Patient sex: M
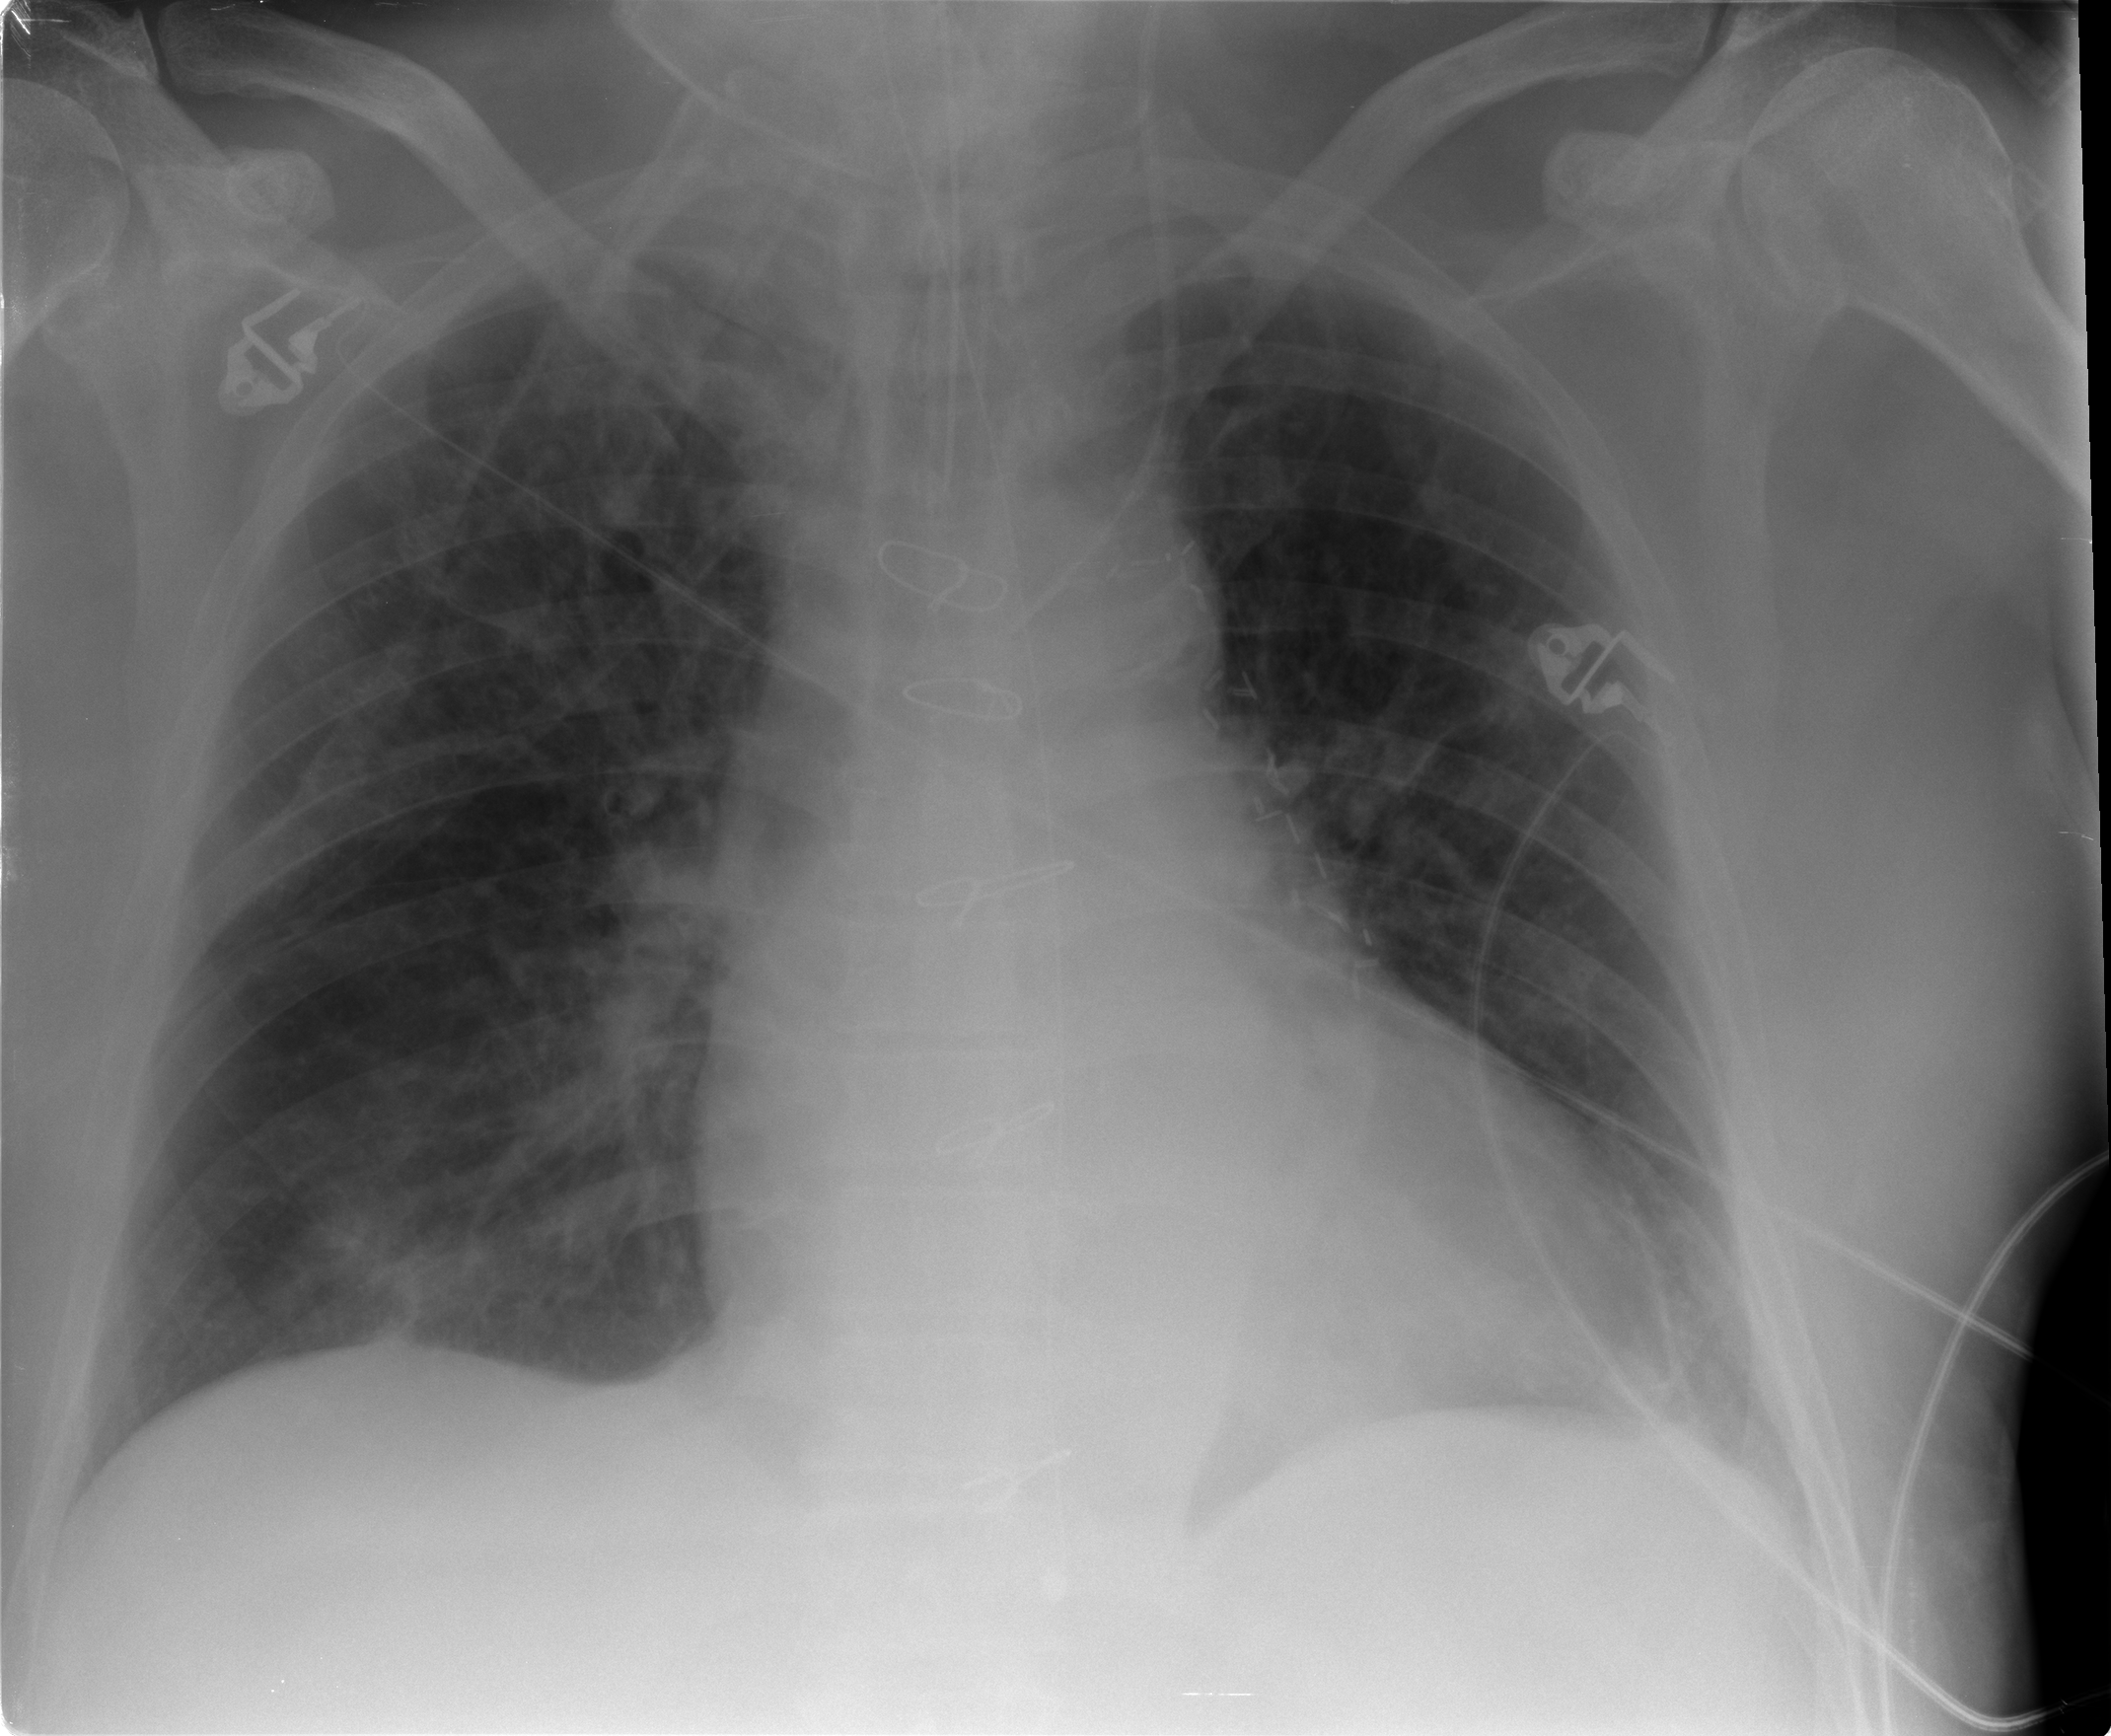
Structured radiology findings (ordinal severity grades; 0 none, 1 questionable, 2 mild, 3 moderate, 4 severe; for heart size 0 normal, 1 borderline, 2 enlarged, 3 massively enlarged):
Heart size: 2
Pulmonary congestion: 1
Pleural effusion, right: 0
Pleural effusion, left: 1
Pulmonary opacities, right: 2
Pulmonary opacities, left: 1
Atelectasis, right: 1
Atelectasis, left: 2